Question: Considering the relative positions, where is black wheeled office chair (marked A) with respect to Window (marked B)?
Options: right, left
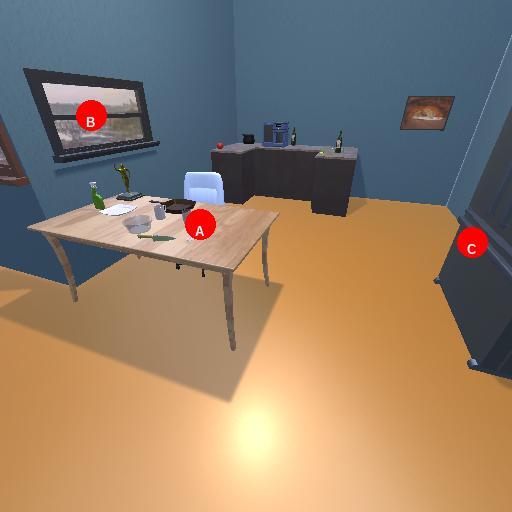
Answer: right